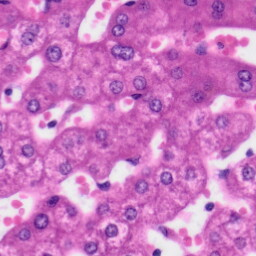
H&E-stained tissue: Liver